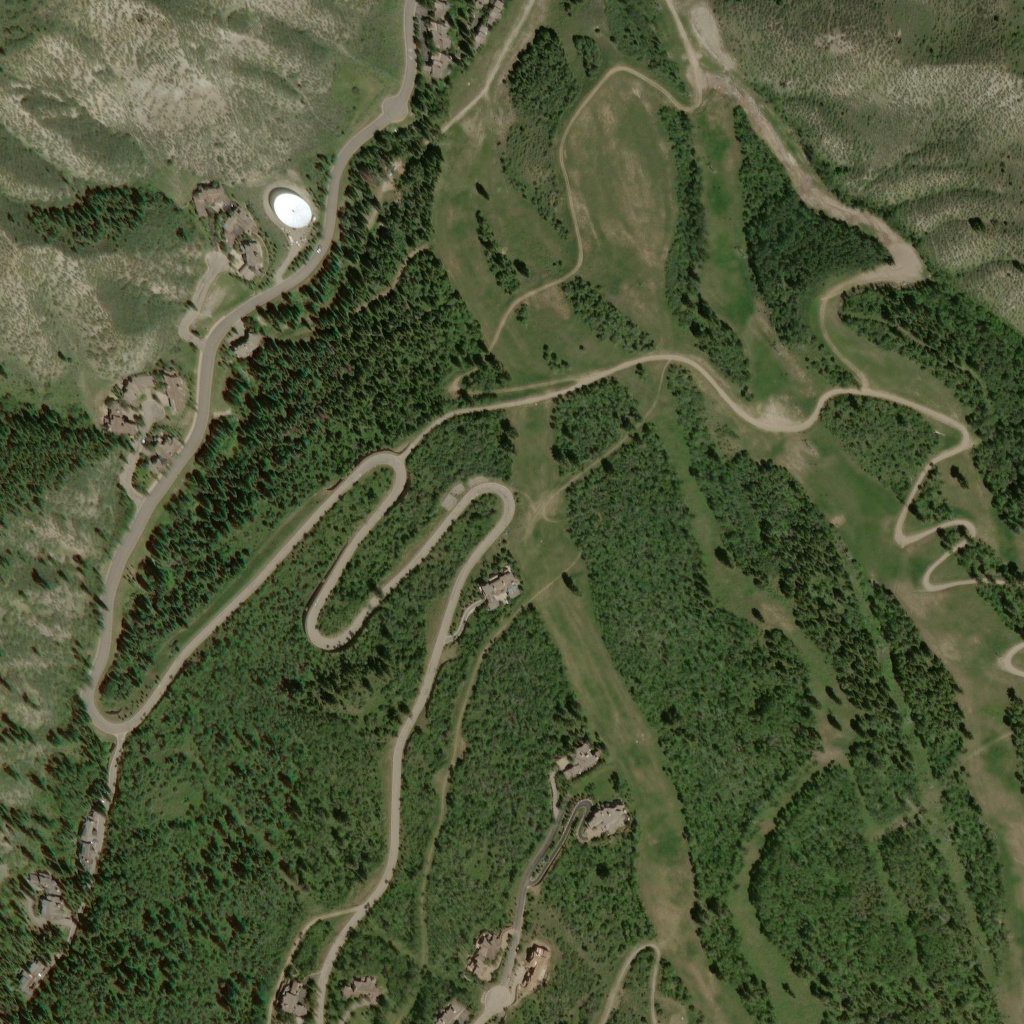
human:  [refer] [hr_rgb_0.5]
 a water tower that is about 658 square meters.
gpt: <box>[[26, 18, 30, 22, 0]]</box>